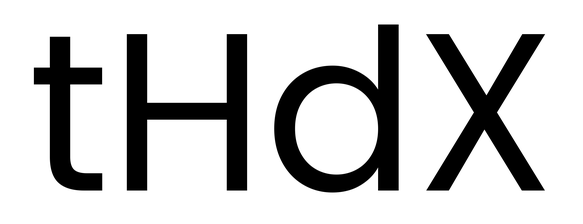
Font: Poppins-Regular